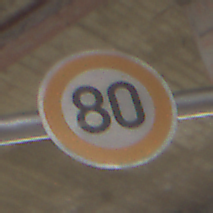
Verkehrszeichen: Geschwindigkeit80
Umgebung: Roofed, Special
Tageszeit: Midday
Wetter: Overcast
Licht: Natural
Jahreszeit: NotSpecified
Kontrast: MediumContrast